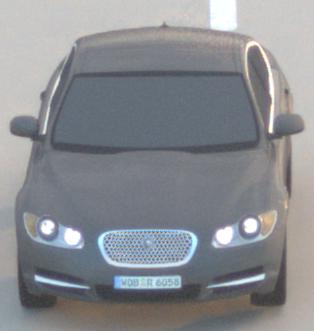
Make: Jaguar
Model: XF 3.0 V6
Detailed model: XF (X250) Limousine
Model produced from: 2010/02
Model produced until: 2010/10
Doors: 4
Color: gray
Road condition: dry road
Daytime: sunrise or sunset
Contrast: low contrast